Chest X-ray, PA view. Patient: 19 years old, sex F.
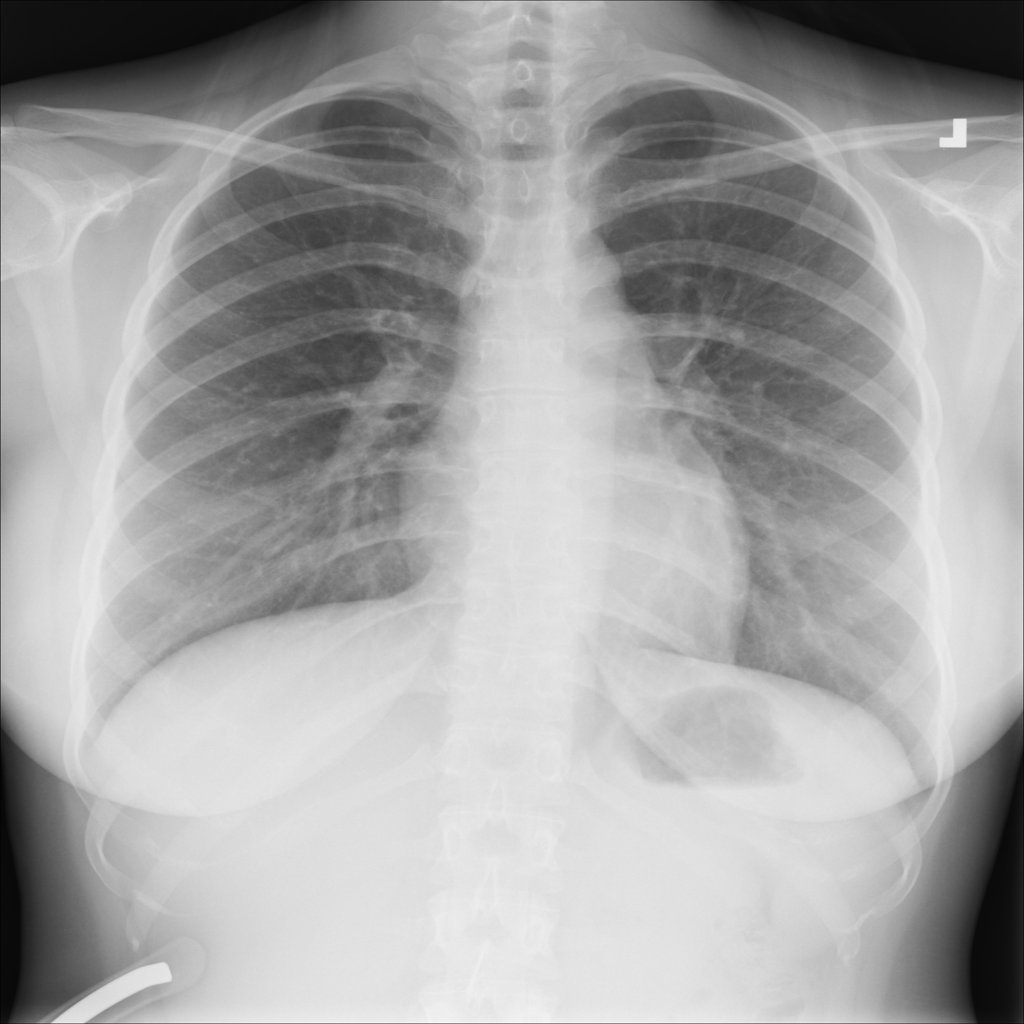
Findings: No Finding